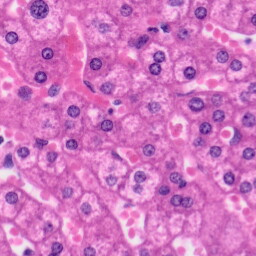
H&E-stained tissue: Liver